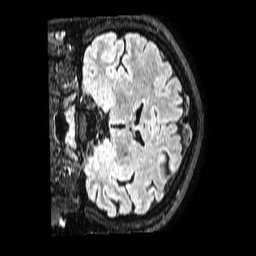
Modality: FLAIR
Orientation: coronal
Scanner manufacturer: philips
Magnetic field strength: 1.5 T
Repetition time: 4.8 s
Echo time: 0.3 s